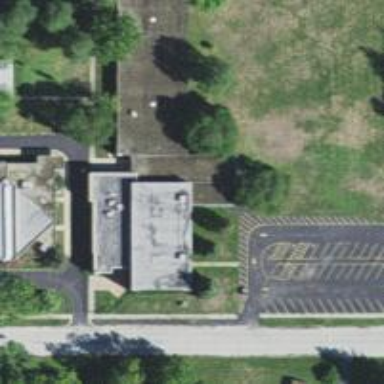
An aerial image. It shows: School.